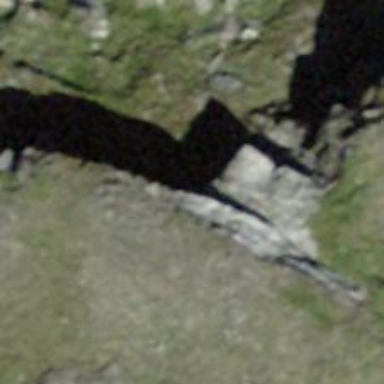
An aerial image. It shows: Natural cliff.